Chest X-ray:
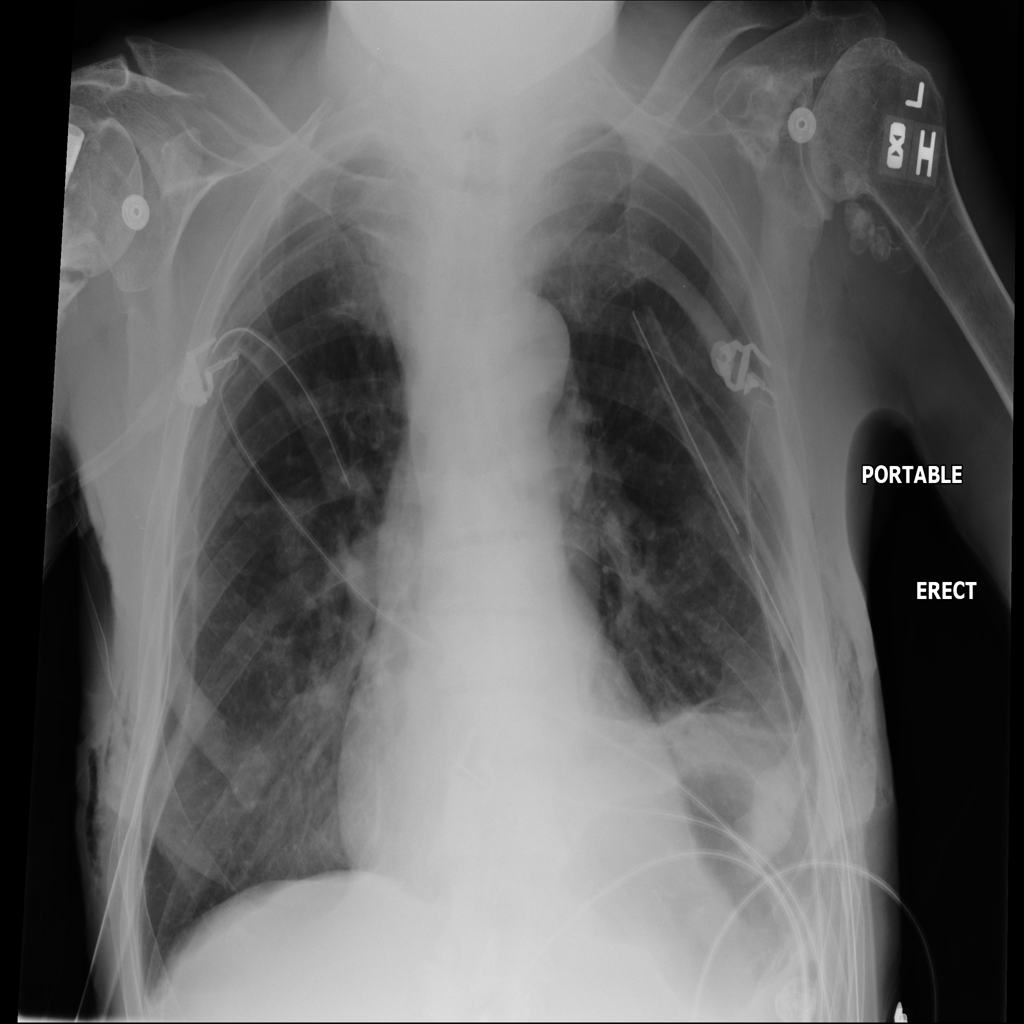
Findings: Nodule, Consolidation, Fracture
No abnormal finding: no